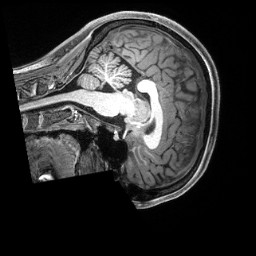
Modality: T1w
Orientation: sagittal
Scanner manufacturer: siemens
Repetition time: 2.5 s
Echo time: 0.00231 s